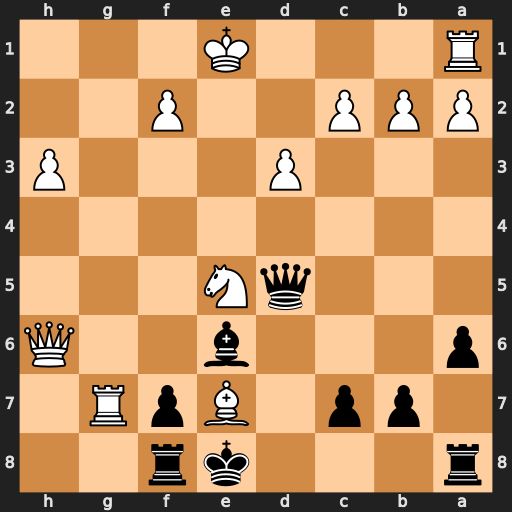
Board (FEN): r3kr2/1pp1BpR1/p3b2Q/3qN3/8/3P3P/PPP2P2/R3K3
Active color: b
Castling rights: Qq
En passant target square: -
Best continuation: Qxe5+ Kd2 Kxe7